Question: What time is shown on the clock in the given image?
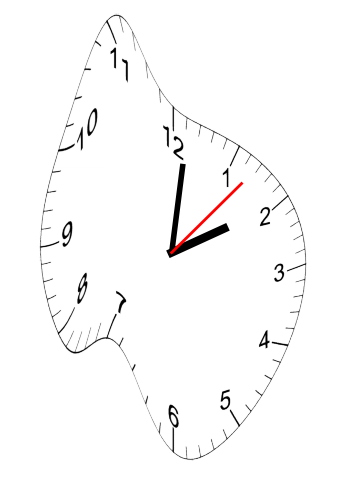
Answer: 02:01:07